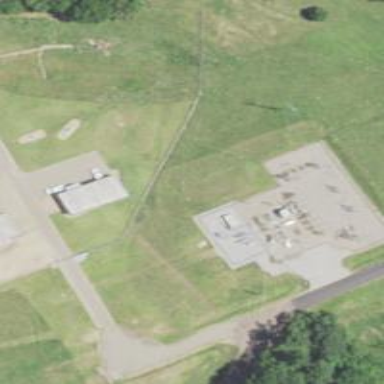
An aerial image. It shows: Industrial substation surrounded by fence.